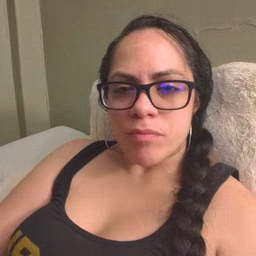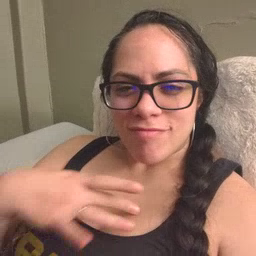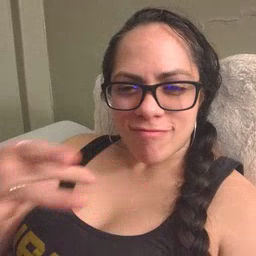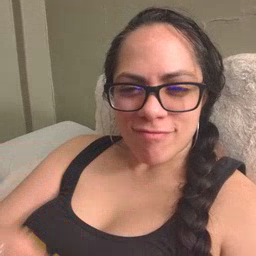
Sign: like